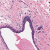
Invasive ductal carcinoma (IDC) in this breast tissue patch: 0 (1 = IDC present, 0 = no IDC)